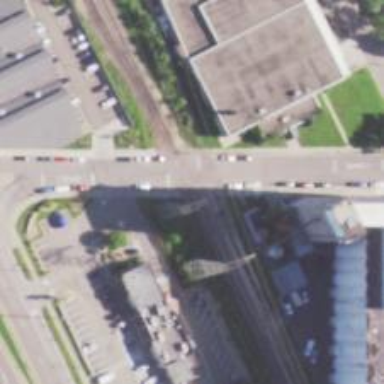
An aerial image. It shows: Railway crossing.